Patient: sex M, age 60
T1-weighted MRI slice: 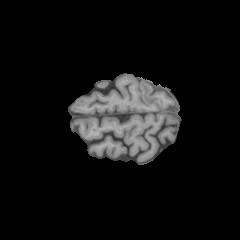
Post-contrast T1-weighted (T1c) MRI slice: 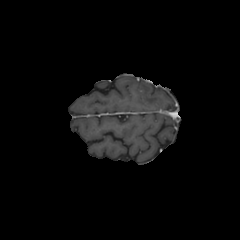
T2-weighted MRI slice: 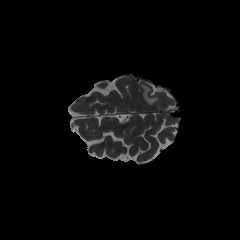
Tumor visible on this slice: yes
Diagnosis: Glioblastoma, IDH-wildtype
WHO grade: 4